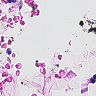
Metastatic tissue present: no